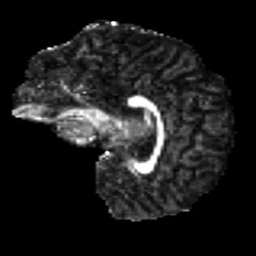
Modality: FA
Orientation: sagittal
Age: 29
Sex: male
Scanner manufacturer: ge
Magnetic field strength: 3 T
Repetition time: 7.8 s
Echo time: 0.0612 s